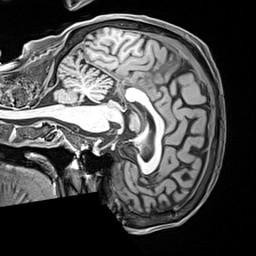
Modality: T1w
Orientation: sagittal
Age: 63
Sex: female
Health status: healthy
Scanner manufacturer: siemens
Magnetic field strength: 3 T
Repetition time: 2.4 s
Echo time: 0.00217 s